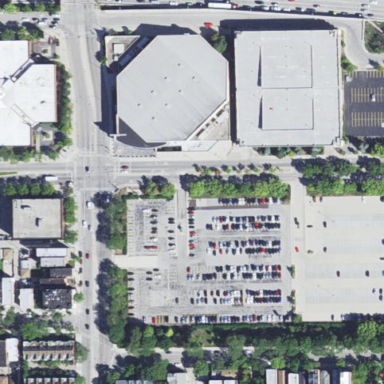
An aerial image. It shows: Parking area with surface.